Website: slack
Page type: billing-address
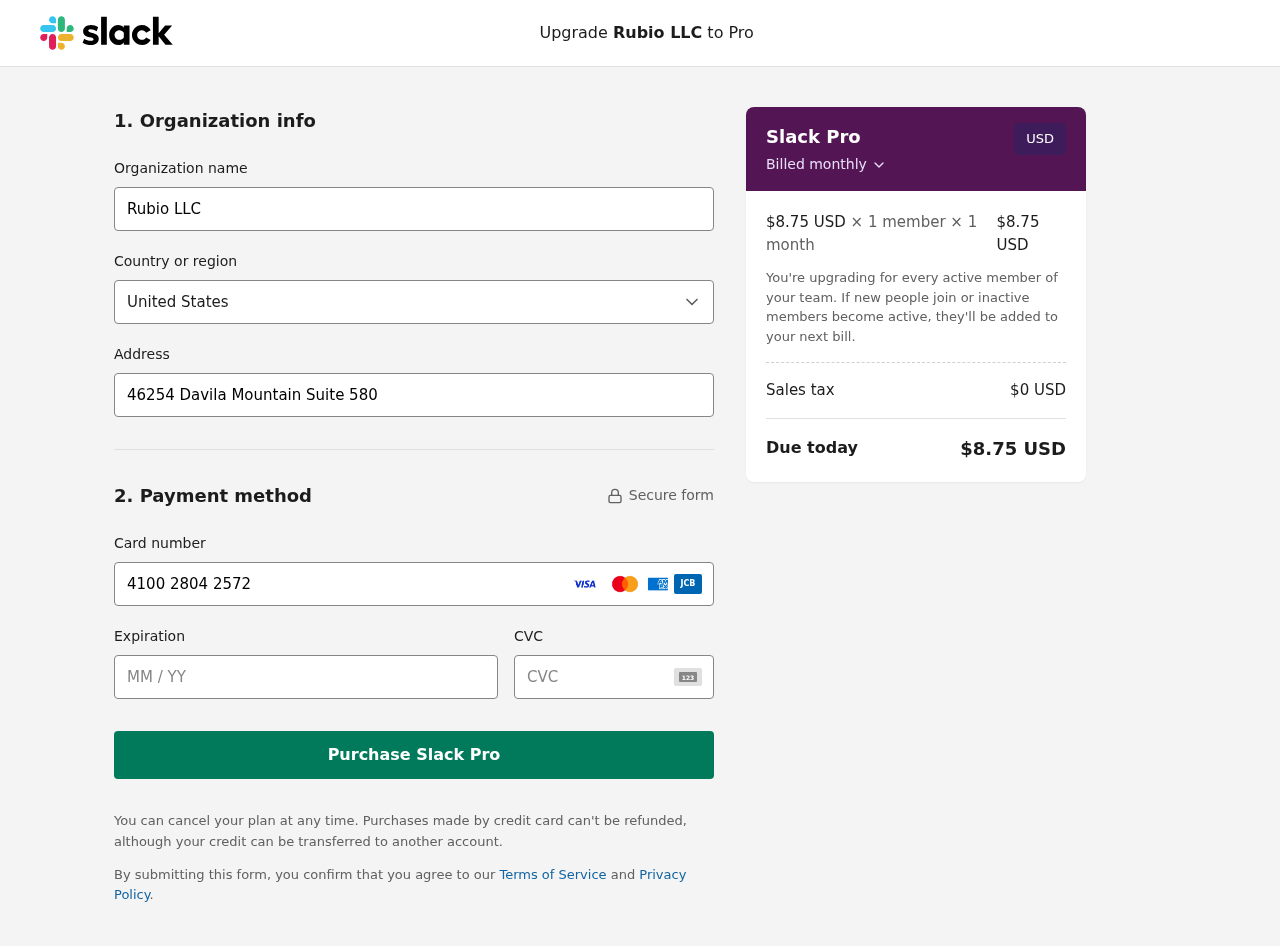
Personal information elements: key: PII_CARD_CVV
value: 318
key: PII_CARD_EXPIRY
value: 01/30
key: PII_CARD_NUMBER
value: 4100 2804 2572 5347
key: PII_COMPANY
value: Rubio LLC
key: PII_COUNTRY
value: United States
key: PII_STREET
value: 46254 Davila Mountain Suite 580
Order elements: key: ORDER_PRICE_PER_MEMBER
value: $8.75 USD
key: ORDER_MEMBER_COUNT
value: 1
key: ORDER_MONTH_COUNT
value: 1
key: ORDER_SUBTOTAL
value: $8.75 USD
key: ORDER_TAX
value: $0
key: ORDER_TOTAL
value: $8.75 USD